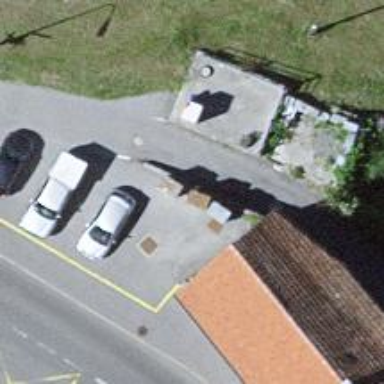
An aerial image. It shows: Alley classified as service road.